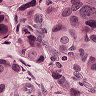
Metastatic tissue present: yes